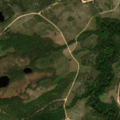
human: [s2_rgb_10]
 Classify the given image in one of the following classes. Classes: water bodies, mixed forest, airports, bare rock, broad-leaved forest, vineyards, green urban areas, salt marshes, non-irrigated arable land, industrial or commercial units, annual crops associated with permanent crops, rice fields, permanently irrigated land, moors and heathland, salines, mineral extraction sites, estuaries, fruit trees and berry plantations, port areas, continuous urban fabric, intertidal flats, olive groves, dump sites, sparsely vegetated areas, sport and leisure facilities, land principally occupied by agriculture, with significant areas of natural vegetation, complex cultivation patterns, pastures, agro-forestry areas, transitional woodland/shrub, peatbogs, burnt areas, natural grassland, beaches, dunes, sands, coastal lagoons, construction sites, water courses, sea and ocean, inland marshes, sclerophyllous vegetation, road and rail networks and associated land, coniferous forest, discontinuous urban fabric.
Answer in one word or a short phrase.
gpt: coniferous forest, transitional woodland/shrub